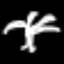
Label: palm tree